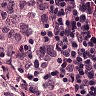
Metastatic tissue present: no